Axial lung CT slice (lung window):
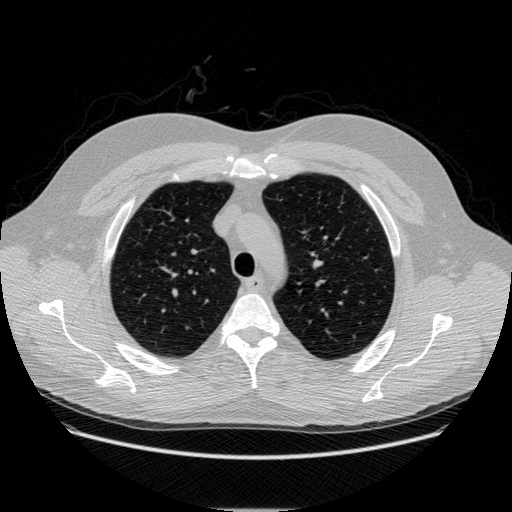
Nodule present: no